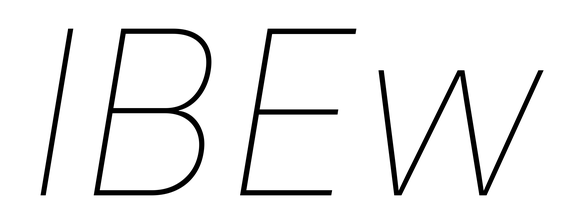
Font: Inter-Italic_Thin_Italic